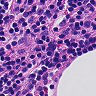
Metastatic tissue present: no